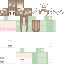
A female female skin with pale skin, wearing brown long hair dressed in a green_skin robe top and brown pants, featuring a closed mouth.